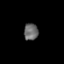
Tissue: prostate
Cell type: Epithelial cells
Senescence score: 0.3553
Nuclear area (px): 236
Mean DAPI intensity: 104.61